Question: I have a mystery 1px bottom border showing up in Safari and Chrome (I guess a WebKit thing). Firefox displays it fine.
The button below should sit flush with the bar beneath. There should not be that 1px line separating them.

I've played around with 'height', 'border', 'position', 'padding' and 'margin' but haven't been able to figure this one out.
Changing 'bottom: 0' to 'bottom: -5px' in Web Inspector still produces the line.
There are quite a lot of styles going into it, so I'll try and amalgamate the cascade.
'''
#tell-a-friend {
background-repeat:no-repeat;
display:block;
height:33px;
margin-right:0;
position:absolute;
float:right;
font-size:1.2em;
margin-right:0.8em;
background-position:right 0;
bottom:0;
height:35px !important;
left:682px;
width:82px;
}
'''
Then again, I may be better off <URL>.
The CSS is minified, so use Web Inspector to view the CSS.
I've tried everything I can think of right now, so I'm going to see if you guys can help me :)
Many thanks!
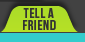
Answer: Edit: it's your '<div id="header">''s absolute height. Try making it one pixel shorter.